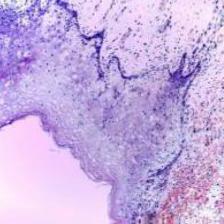
Diagnosis: Normal